Question: I have stored procedure which is building dynamic SQL statement depending on its input parameters and then executed it.
One of the queries is causing time outs, so I have decided to check it. The first time (and only the first time) the issue statement is executed it is slow (30 secs - 45 secs) and every next execute takes 1-2 seconds.
In order to reproduce the issue, I am using
'''
DBCC FREEPROCCACHE
DBCC DROPCLEANBUFFERS
'''
I am really confused where the problem is, because ordinary if SQL statement is slow, it is always slow. Now, it has long execution time only the first time.
Is is possible, the itself to be slow and needs optimization or the problem can be caused by something else?
The execution plan is below, but for me there is nothing strange with it:

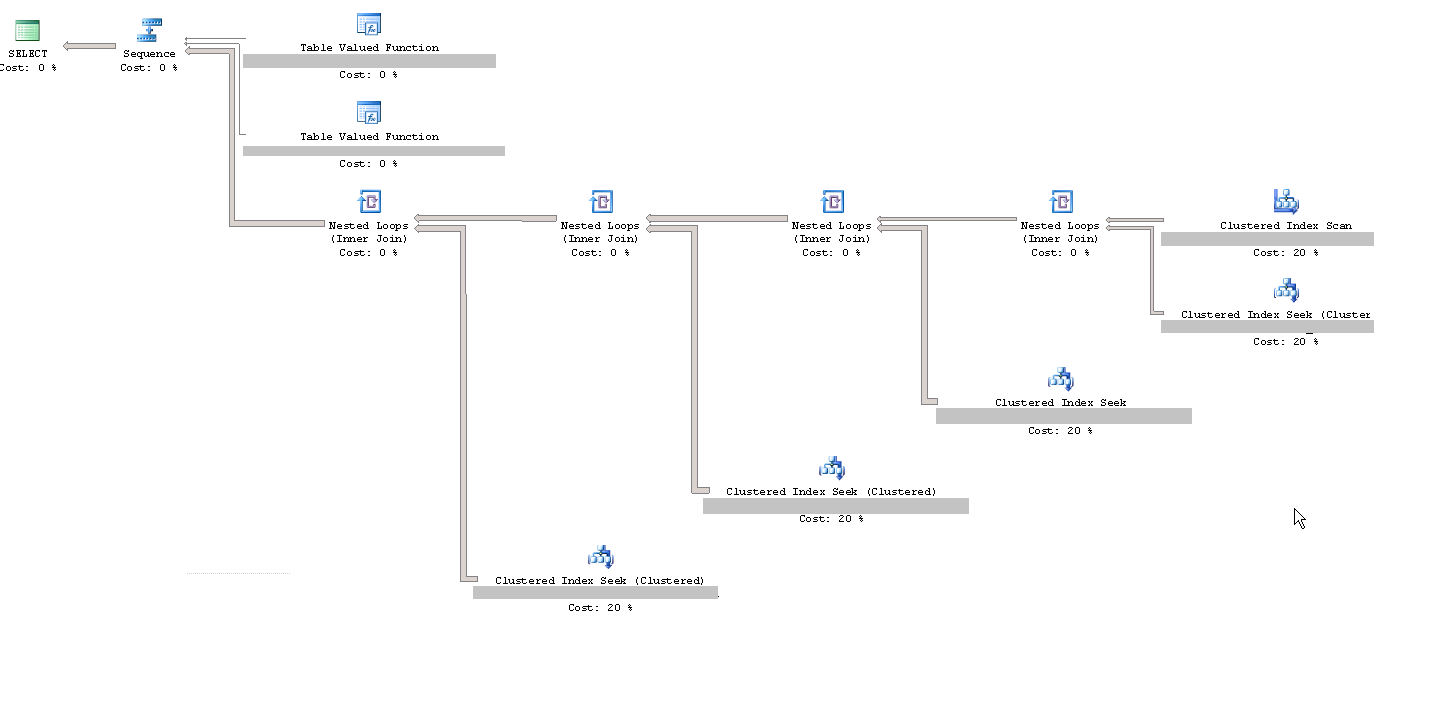
Answer: From your reply to my comment, it would appear that the first time this query runs it is performing a lot of physical reads or read-ahead reads, meaning that a lot of IO is required to get the right pages into the buffer pool to satisfy this query.
Once pages are read into the buffer pool (memory) they generally stay there so that physical IO is not required to read them again (you can see this is happening as you indicated that the physical reads are converted to logical reads the second time the query is run). Memory is orders of magnitude faster than disk IO, hence the difference in speed for this query.
Looking at the plan, I can just about see that every read operation is being done against the clustered index of the table. As the clustered index contains every column for the row it is potentially fetching more data per row than is actually required for the query.
Unless you are selecting every column from every table, I would suggest that creating non-clustered covering indexes that satisfy this query (that are as narrow as possible), this will reduce the IO requirement for the query and make it less expensive the first time round.
Of course this may not be possible/viable for you to do, in which case you should either just take the hit on the first run and not empty the caches, or rewrite the query itself to be more efficient and perform less reads.